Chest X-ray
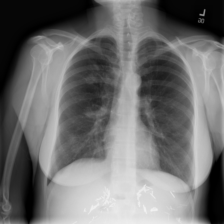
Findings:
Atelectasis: negative
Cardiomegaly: negative
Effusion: negative
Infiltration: negative
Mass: positive
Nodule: positive
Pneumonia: negative
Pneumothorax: negative
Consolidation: negative
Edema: negative
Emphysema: negative
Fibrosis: negative
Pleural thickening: negative
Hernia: negative